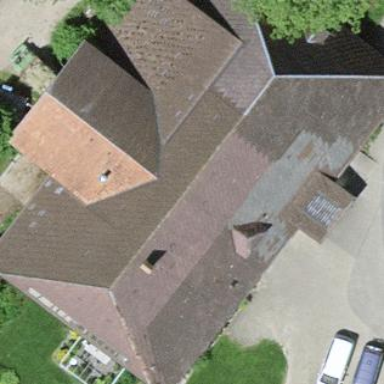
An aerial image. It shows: Farm building.